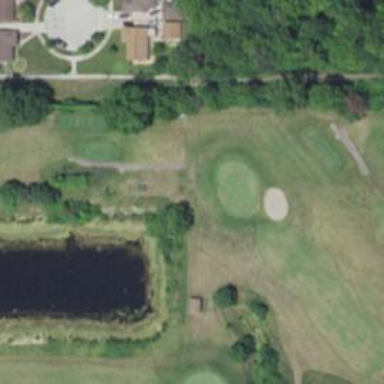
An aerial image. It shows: View of golf hole.